Interaction volume radius: 5 \u00c5
Interaction volume height: 20 \u00c5
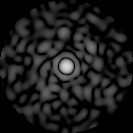
Disorder parameter: 0.8433